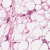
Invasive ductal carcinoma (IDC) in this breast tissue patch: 0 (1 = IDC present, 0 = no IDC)